Field crop: maize
Growth stage: 1
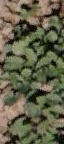
Species: convolvulus